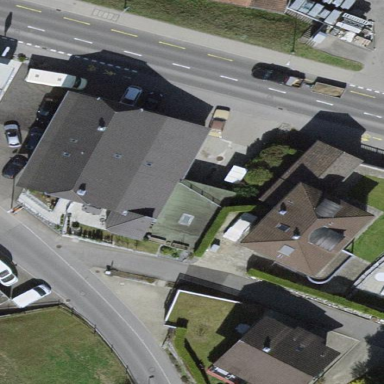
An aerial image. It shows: Building housing car repair shop.